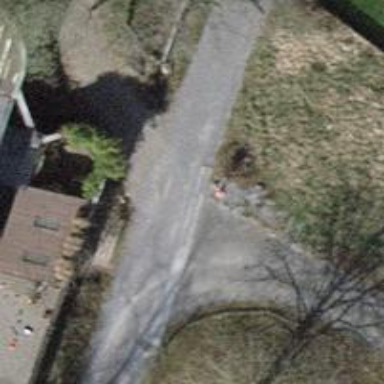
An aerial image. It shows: Service road with compacted surface.